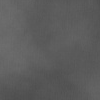
Atmospheric dust classification: dusty